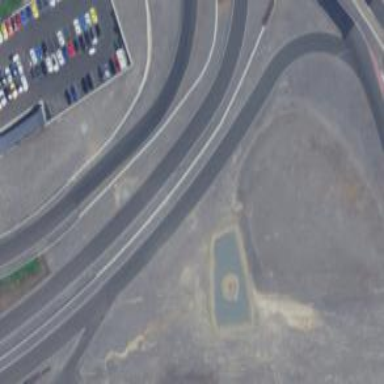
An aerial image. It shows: Raceway for motor sports.